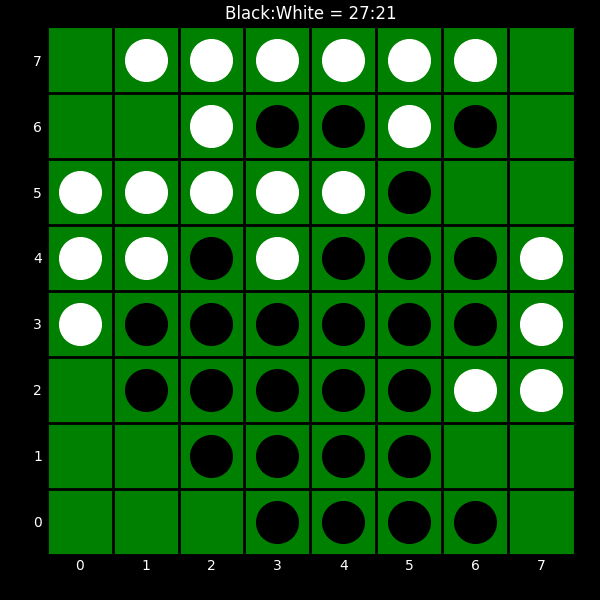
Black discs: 27
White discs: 21